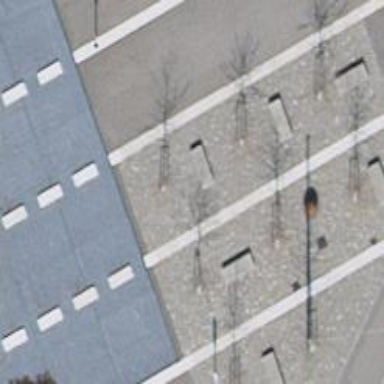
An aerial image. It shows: Avenue lined with trees.